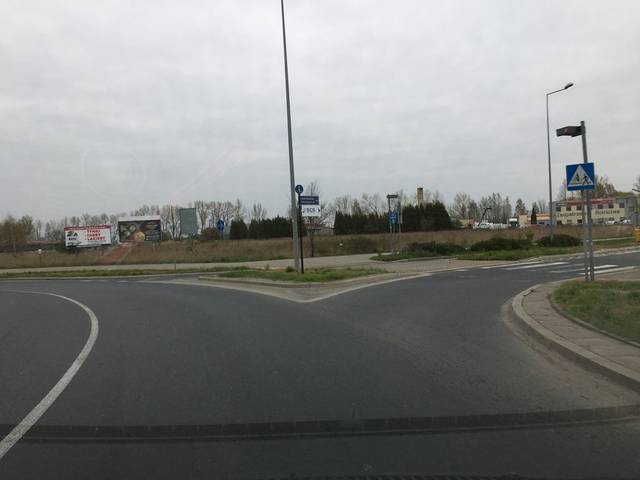
Region: Germany
Coordinates: 51.176, 16.171